Interaction volume radius: 10 \u00c5
Interaction volume height: 10 \u00c5
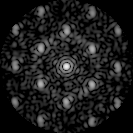
Disorder parameter: 0.4543